Question: I'm using a heavily modified version of jquery-tokeninput
it's essentially a text input box that allows multiple tags just like stack overflow.
You can get a return value with all the tags currently in the input by running this:
'$("#no-custom-tokens").tokenInput("get")'
The problem is, it returns the following for me:

if i try to call '$("#no-custom-tokens").tokenInput("get").length' it just says undefined.
I need to check if there are any u1, u2, etc inside this object (basically.. is the input blank).
I have considered doing...
'if ($("#no-custom-tokens").tokenInput("get").u1.name != "")'
Except that if you delete tokens, then add 2 more, it doesnt start at u1, u2... it starts at u3 and u4.
:/
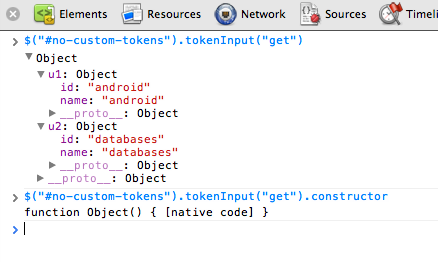
Answer: >
If you basically need to check for the existence of at least one property, and if the properties are enumerable, you can do this...
'''
var has_props = false,
obj = $("#no-custom-tokens").tokenInput("get");
for (var p in obj) {
has_props = true;
break;
}
console.log(has_props);
'''
---
If you want to know how many, and again, if they're enumerable, you can use 'Object.keys'...
'''
var props_len = Object.keys($("#no-custom-tokens").tokenInput("get")).length;
'''
---
You'll just need to shim it if you're supporting older browsers...
'''
if (!Object.keys)
Object.keys = function(o) {
var keys = [];
for (var k in o)
if (o.hasOwnProperty(k))
keys.push(k);
return keys;
};
'''